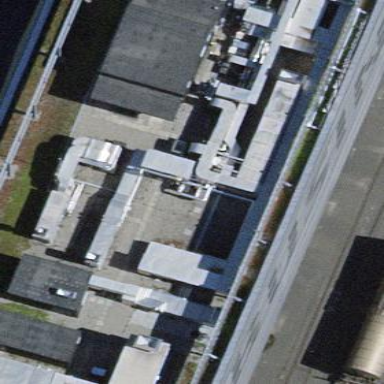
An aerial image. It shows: Office building.